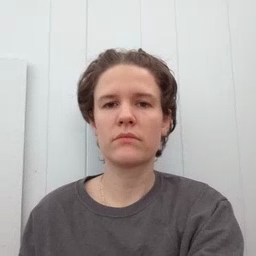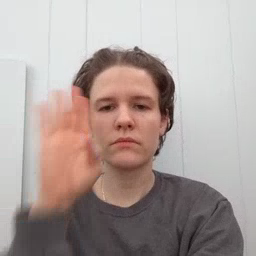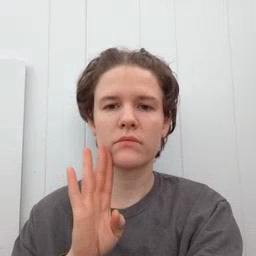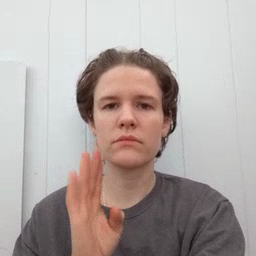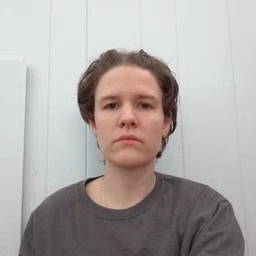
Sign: brown